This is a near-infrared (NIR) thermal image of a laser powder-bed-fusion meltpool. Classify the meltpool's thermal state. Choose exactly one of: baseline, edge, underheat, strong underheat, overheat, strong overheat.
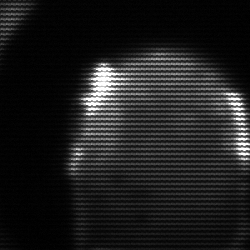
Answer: edge